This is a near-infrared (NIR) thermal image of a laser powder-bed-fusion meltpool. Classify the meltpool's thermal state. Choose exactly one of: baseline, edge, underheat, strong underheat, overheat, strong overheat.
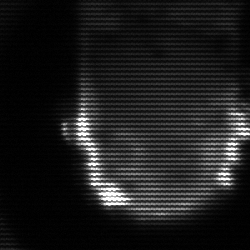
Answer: baseline